Field crop: maize
Growth stage: 2
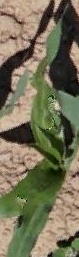
Species: maize